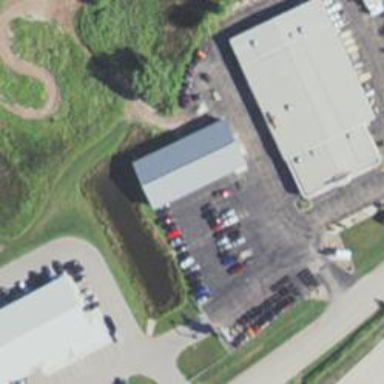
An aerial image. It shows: Retail area with car shop.